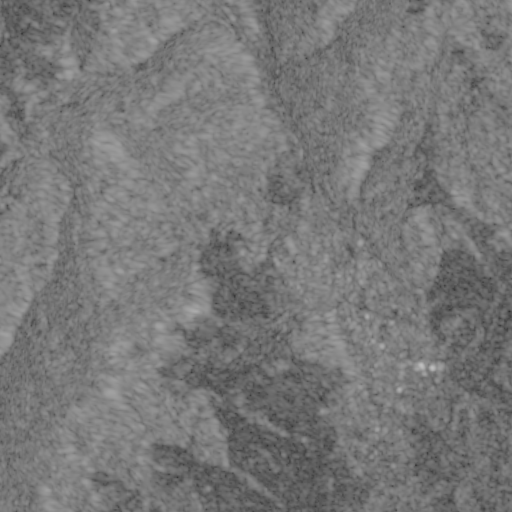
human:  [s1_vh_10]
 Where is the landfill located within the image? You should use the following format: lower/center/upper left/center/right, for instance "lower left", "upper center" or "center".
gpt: The landfill is located in the lower right of the image.
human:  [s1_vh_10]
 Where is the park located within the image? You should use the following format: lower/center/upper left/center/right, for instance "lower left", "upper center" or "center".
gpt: The park is located in the center right of the image.
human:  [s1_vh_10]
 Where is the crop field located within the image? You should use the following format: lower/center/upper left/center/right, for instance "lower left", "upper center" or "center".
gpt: There is no crop field in the image.

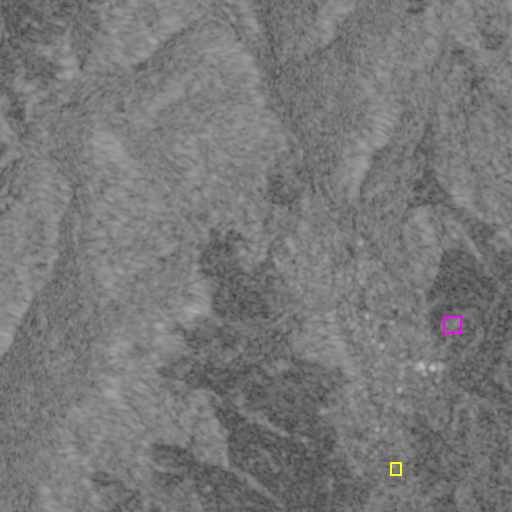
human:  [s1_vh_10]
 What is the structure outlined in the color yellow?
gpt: The structure outlined in yellow is a landfill.
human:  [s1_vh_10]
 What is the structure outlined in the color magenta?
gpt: The structure outlined in magenta is a park.
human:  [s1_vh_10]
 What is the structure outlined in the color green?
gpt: There is no green outline.